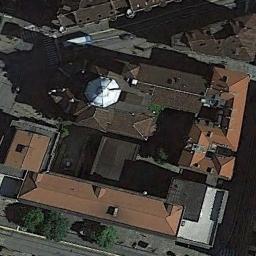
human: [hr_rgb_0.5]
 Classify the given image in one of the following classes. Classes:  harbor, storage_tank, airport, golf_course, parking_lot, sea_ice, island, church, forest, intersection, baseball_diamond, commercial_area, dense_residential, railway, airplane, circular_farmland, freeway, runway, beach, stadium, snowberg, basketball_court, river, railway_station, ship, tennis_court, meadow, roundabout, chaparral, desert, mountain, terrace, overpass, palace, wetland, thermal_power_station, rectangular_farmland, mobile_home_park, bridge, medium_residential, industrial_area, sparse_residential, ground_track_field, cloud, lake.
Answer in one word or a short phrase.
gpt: church